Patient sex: M
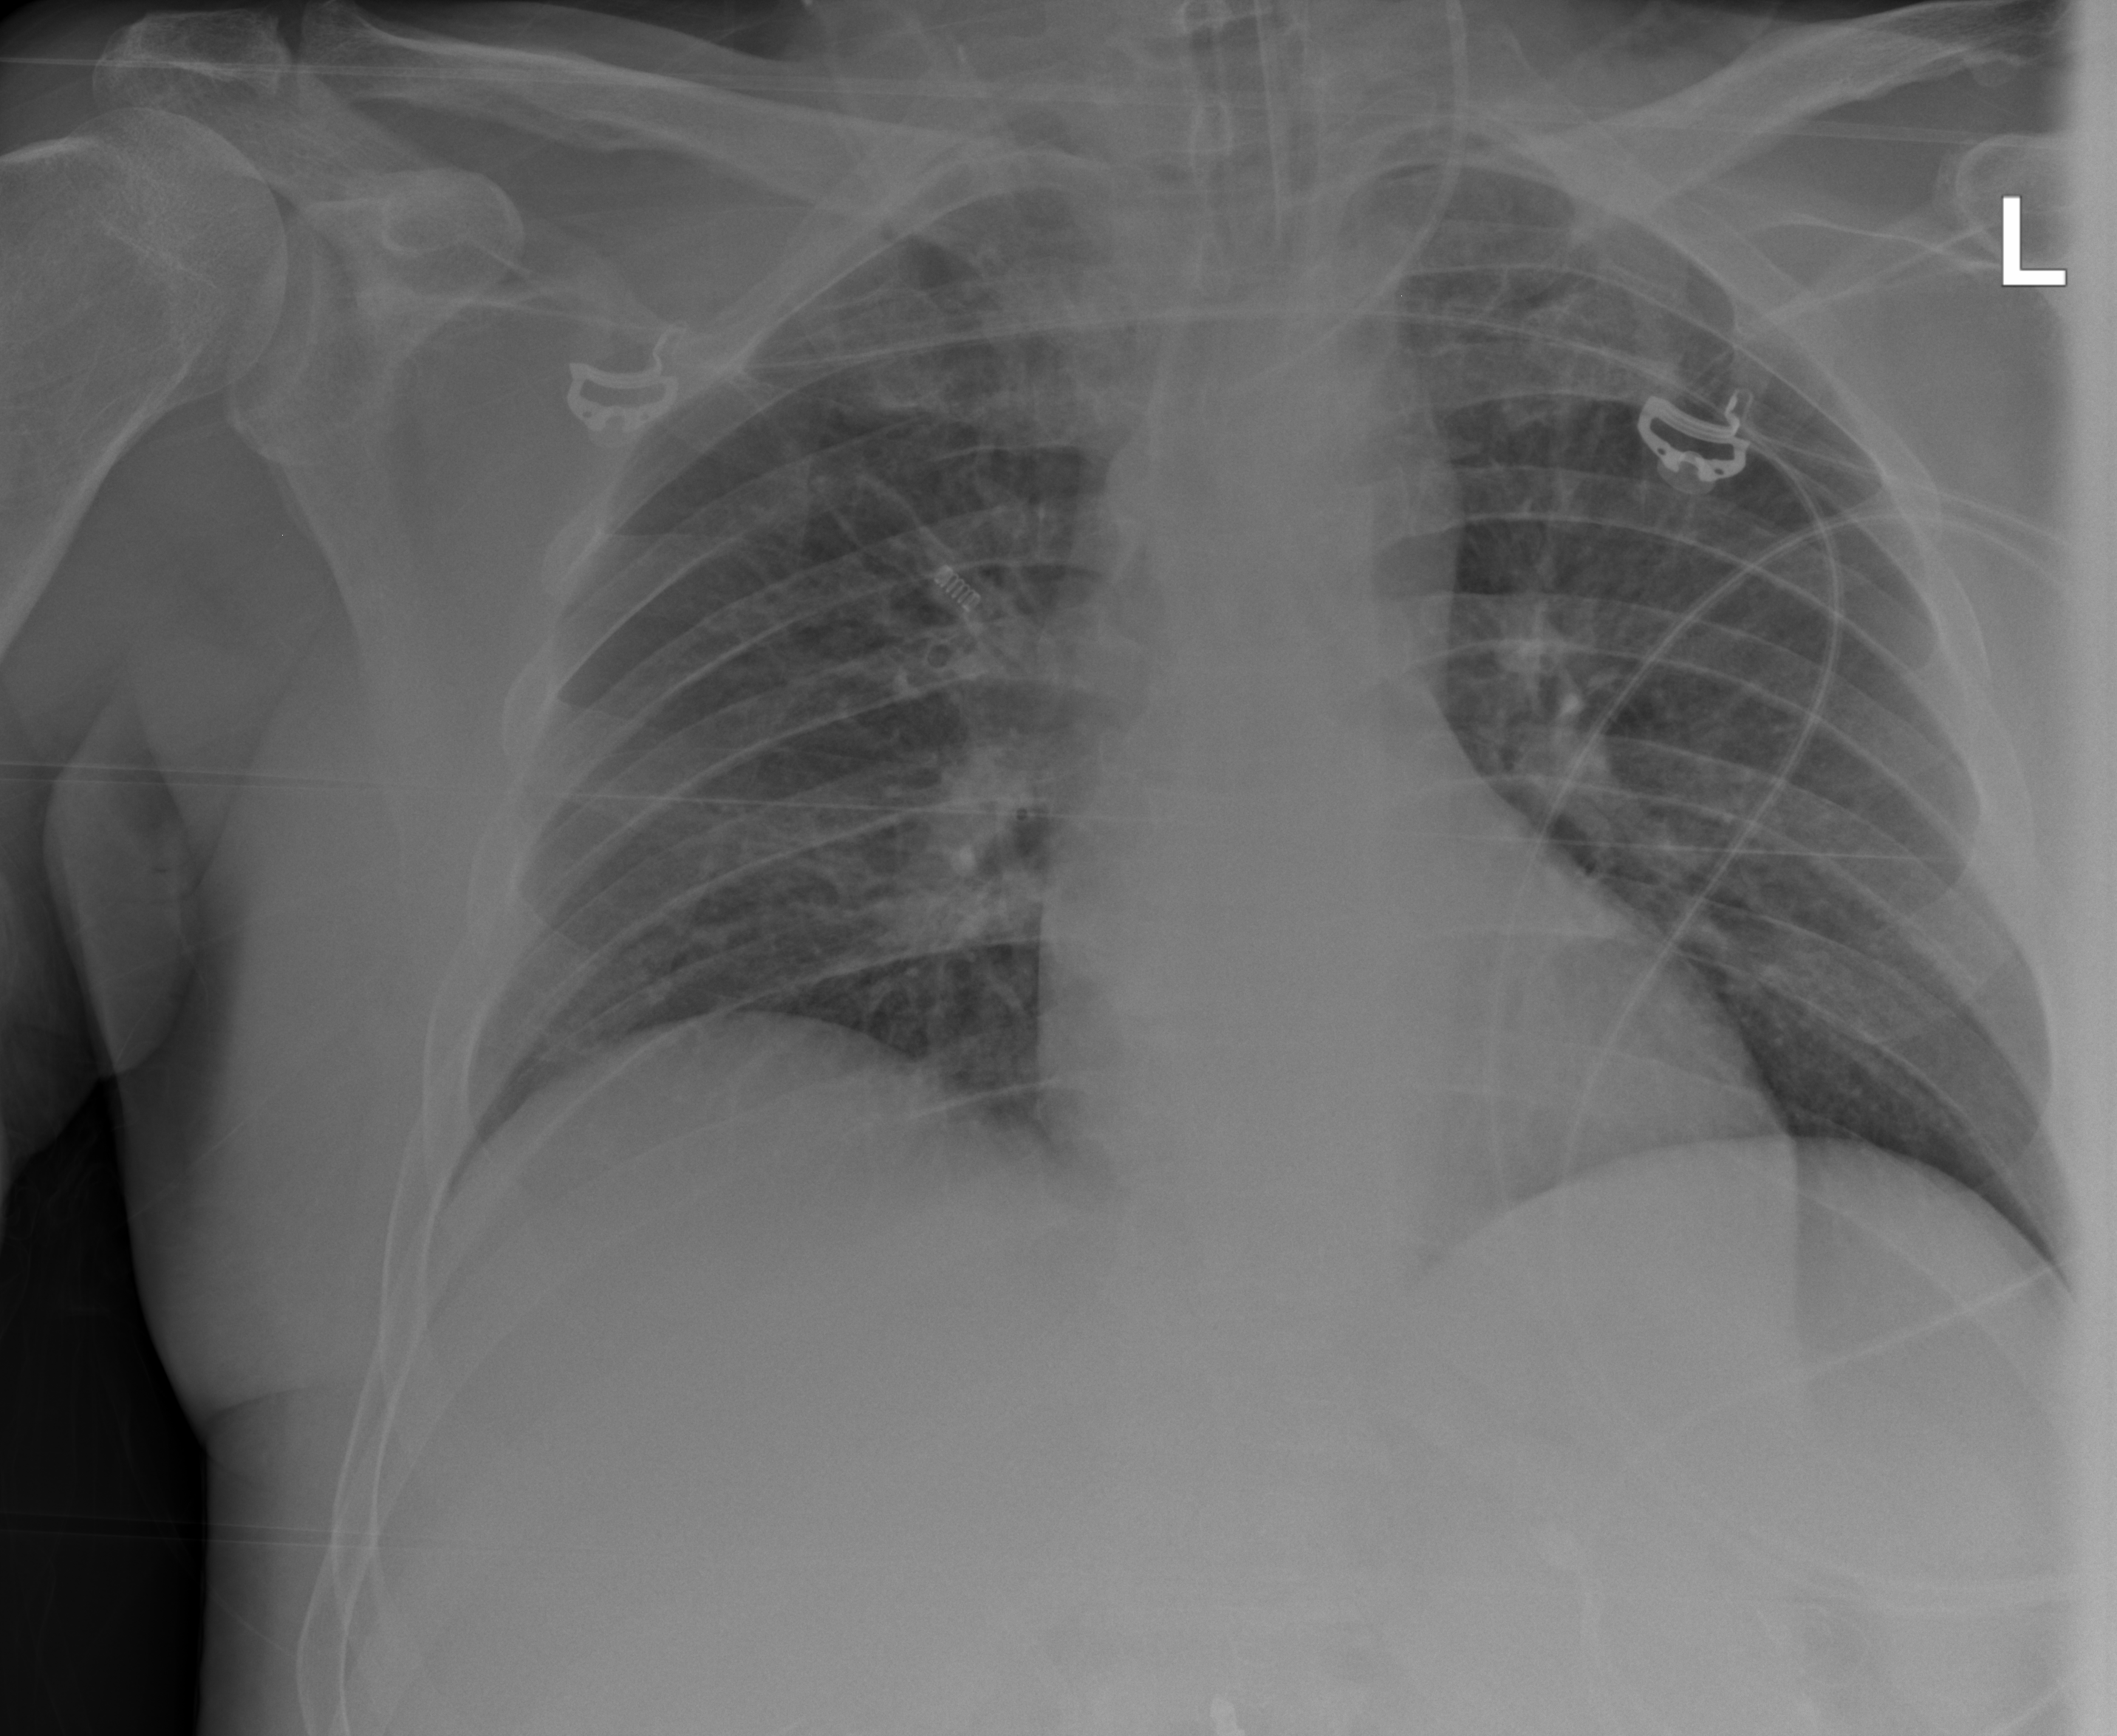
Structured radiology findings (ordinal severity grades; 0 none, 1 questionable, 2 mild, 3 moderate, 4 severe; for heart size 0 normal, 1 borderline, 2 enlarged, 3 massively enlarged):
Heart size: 0
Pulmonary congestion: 2
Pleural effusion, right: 0
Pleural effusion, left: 0
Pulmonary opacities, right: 0
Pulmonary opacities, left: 0
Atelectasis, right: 0
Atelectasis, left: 0